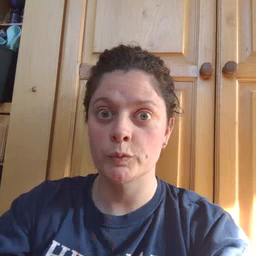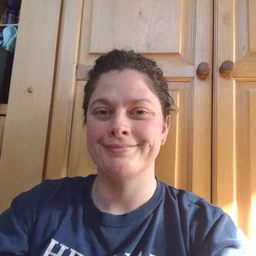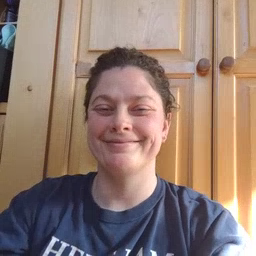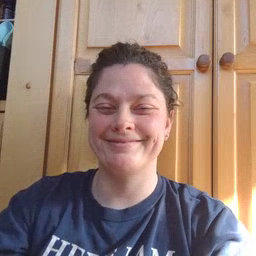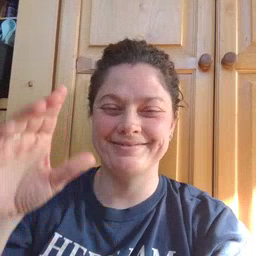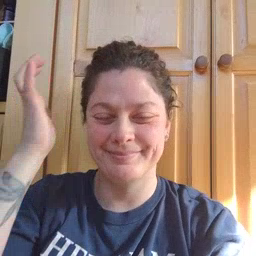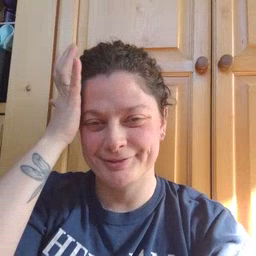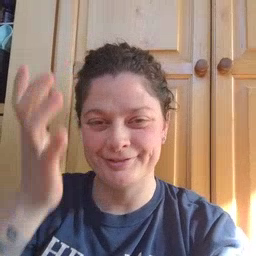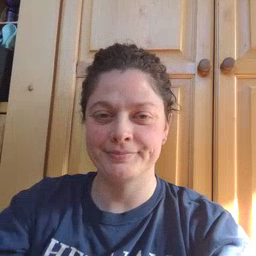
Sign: garbage